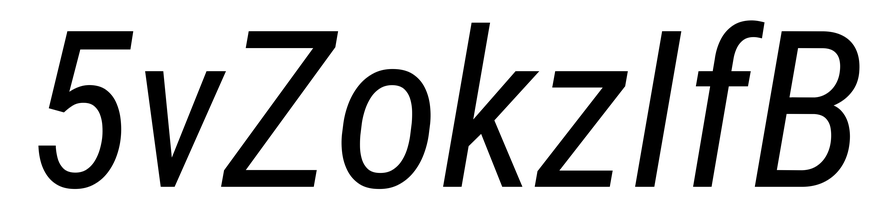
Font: Roboto-Italic_Condensed_Italic